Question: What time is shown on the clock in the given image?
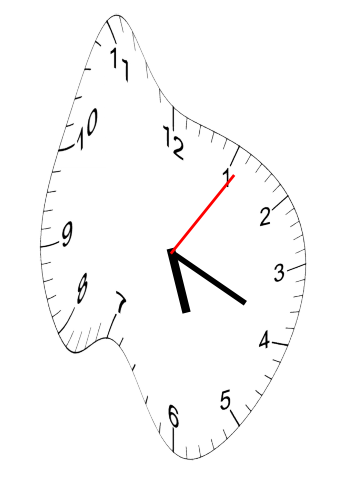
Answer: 05:19:06